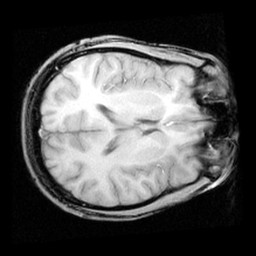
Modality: inplaneT1
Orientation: axial
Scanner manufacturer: ge
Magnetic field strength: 3 T
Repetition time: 0.3 s
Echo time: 0.0036 s